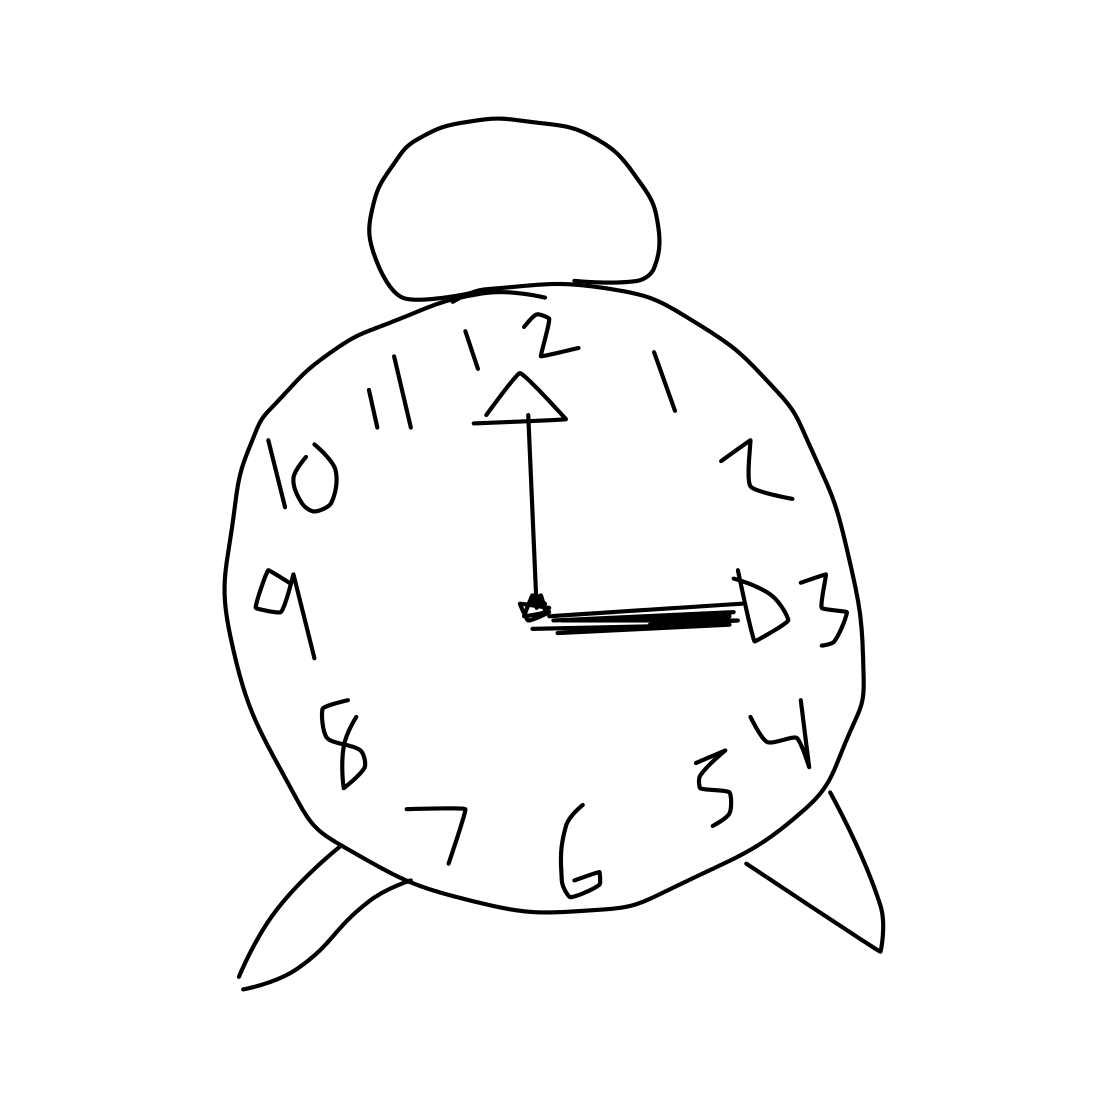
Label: alarm clock